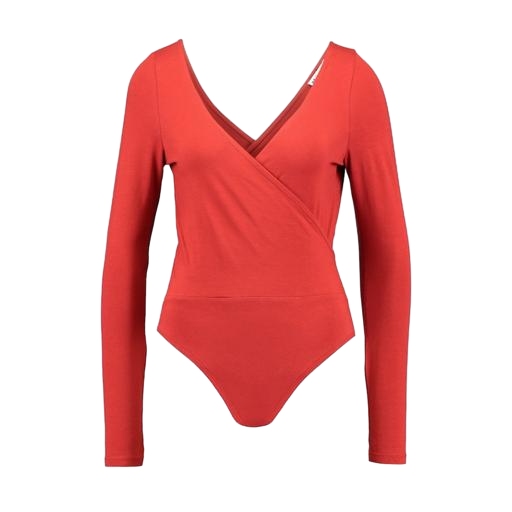
red and has long sleeves, vibrant red and long sleeves, red and long sleeve, white background